Interaction volume radius: 5 \u00c5
Interaction volume height: 15 \u00c5
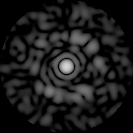
Disorder parameter: 0.8443